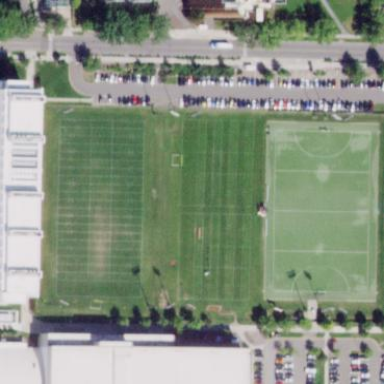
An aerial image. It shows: Grassy pitch for various sports activities.